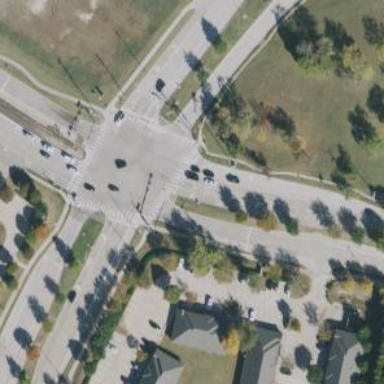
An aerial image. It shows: Marked footway crossing with zebra markings.